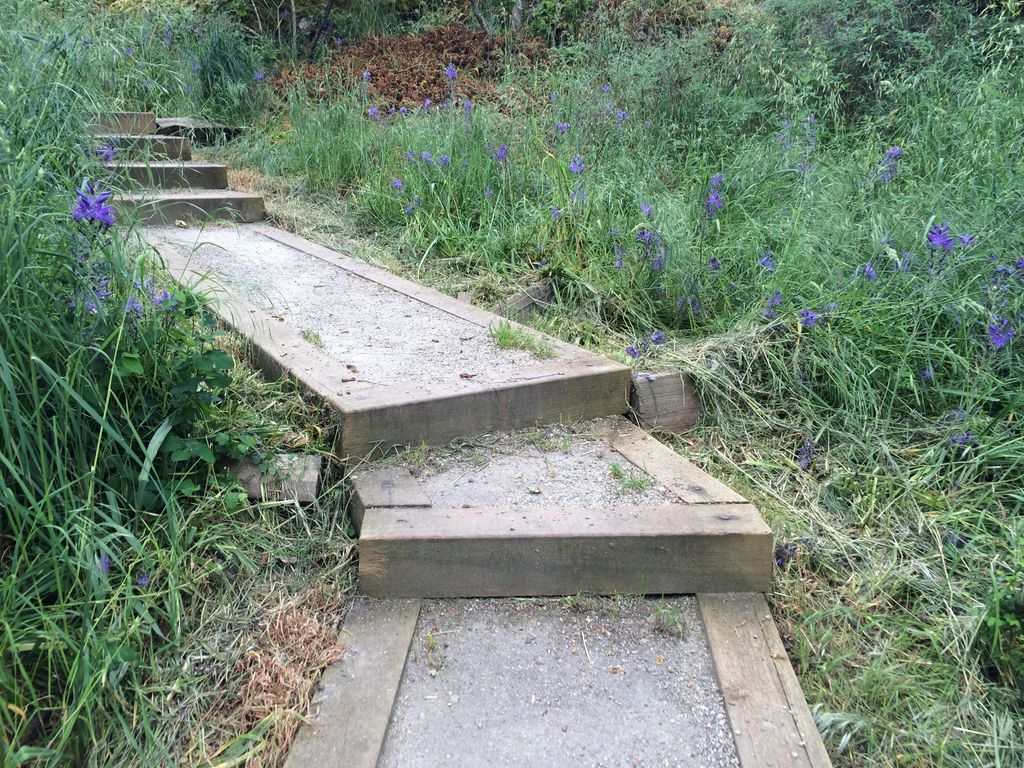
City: victoria